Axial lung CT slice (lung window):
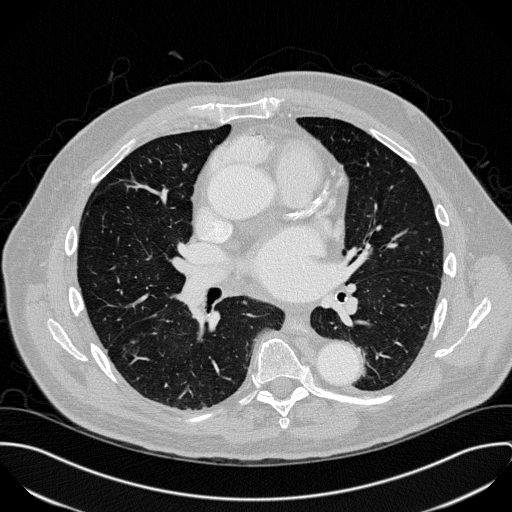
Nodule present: no